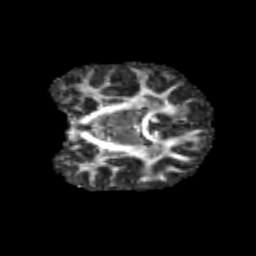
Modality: FA
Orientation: coronal
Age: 11
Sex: female
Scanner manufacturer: siemens
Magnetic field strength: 3 T
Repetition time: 3.8 s
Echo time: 0.07 s